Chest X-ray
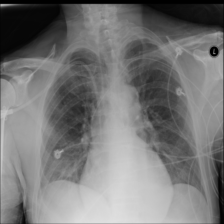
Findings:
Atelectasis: negative
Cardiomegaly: negative
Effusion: negative
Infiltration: positive
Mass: negative
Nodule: negative
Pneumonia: negative
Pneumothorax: negative
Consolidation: negative
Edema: negative
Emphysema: negative
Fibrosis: negative
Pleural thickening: negative
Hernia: negative